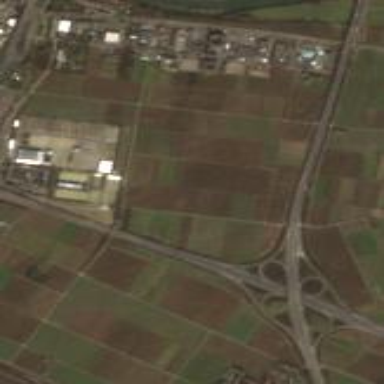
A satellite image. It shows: Interchange junction on motorway.